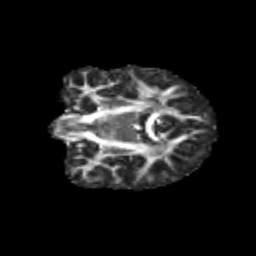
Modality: FA
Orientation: coronal
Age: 12
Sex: female
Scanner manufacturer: siemens
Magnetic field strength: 3 T
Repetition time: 3.8 s
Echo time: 0.07 s